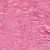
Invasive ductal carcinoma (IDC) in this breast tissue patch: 0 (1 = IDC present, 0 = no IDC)